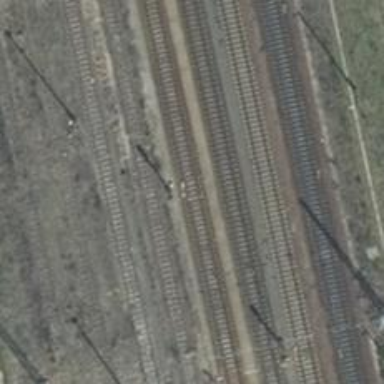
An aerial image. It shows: Railway signal.